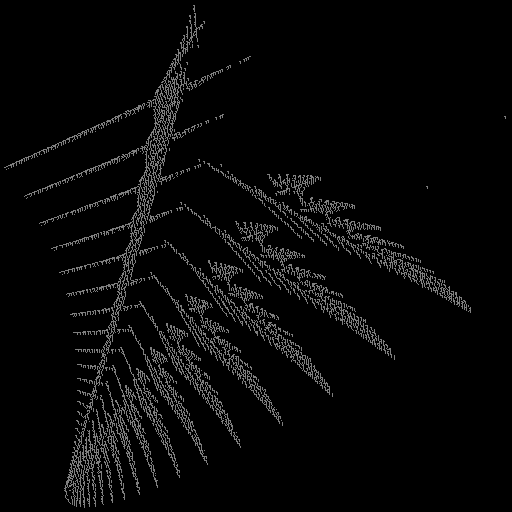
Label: newyorkfern